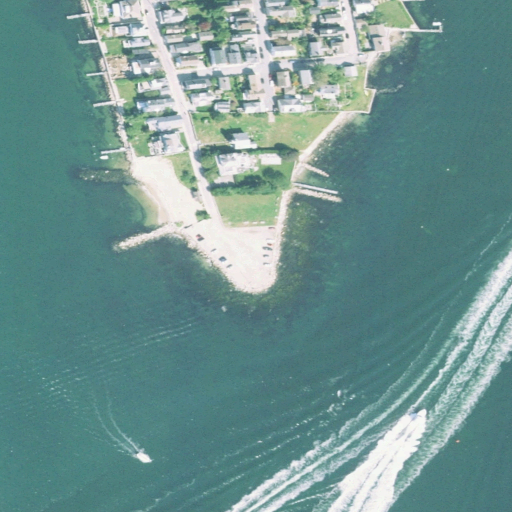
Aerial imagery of cape in Connecticut named Stonington Point containing open water, high intensity development, medium intensity development, herbaceous wetlands, grassland, and barren land